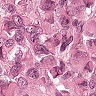
Metastatic tissue present: yes